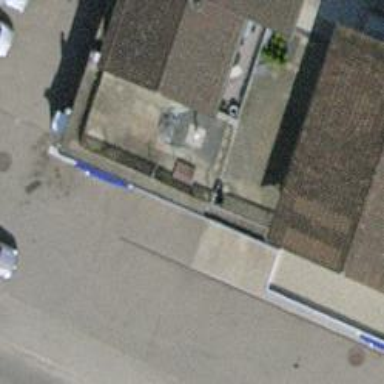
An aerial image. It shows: Car repair shop.